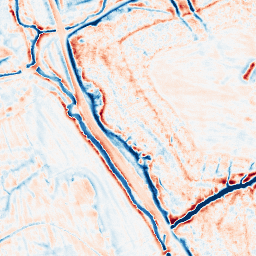
Category: edge_preserving
Decomposition family: bilateral
Decomposition parameters: d: 15
sigma_color: 150
sigma_space: 50
Upsampling method: quintic
Upsampling parameters: scale: 4
Upsampling scale: 4